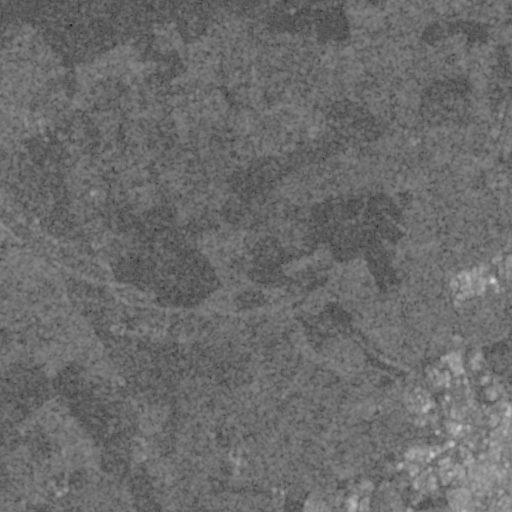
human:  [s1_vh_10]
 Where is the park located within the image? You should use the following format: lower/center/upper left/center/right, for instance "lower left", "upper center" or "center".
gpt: The park is located in the lower right of the image.
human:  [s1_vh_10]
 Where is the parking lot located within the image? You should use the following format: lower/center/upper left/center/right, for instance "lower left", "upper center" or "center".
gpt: The parking lot is located in the lower right of the image.
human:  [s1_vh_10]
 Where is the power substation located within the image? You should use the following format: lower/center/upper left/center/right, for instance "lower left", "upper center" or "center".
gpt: The power substation is located in the lower right of the image.
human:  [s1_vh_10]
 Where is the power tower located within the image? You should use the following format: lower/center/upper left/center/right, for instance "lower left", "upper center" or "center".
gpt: The power tower is located in the lower of the image.
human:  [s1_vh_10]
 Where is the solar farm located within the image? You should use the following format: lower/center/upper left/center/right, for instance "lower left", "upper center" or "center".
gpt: The solar farm is located in the center of the image.
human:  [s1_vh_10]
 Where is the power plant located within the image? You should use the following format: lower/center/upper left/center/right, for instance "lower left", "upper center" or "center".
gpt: There is no power plant in the image.

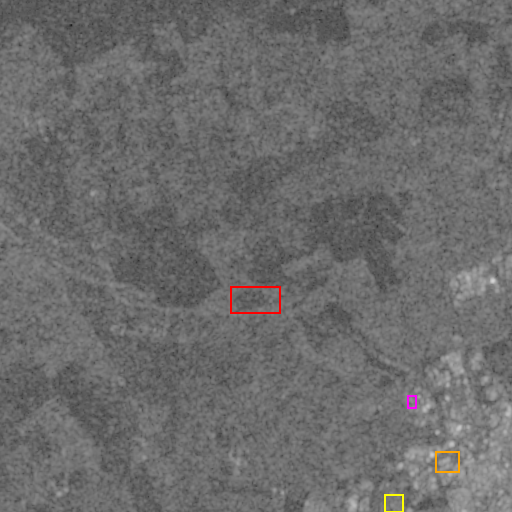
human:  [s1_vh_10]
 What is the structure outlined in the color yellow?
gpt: The structure outlined in yellow is a park.
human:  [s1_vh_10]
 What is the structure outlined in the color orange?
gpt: The structure outlined in orange is a parking lot.
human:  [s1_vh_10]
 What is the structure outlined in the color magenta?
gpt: The structure outlined in magenta is a power substation.
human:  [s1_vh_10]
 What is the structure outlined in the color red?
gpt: The structure outlined in red is a solar farm.
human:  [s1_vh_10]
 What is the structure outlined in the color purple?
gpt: There is no purple outline.